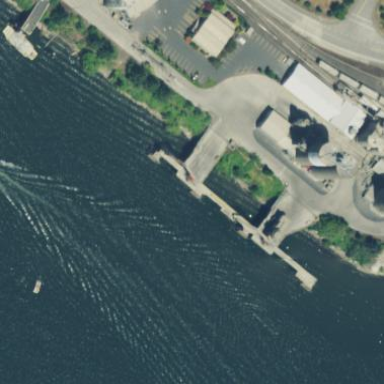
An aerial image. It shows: Man-made pier.